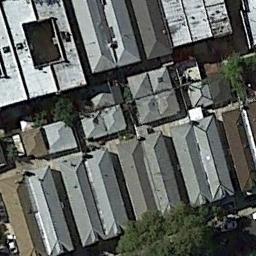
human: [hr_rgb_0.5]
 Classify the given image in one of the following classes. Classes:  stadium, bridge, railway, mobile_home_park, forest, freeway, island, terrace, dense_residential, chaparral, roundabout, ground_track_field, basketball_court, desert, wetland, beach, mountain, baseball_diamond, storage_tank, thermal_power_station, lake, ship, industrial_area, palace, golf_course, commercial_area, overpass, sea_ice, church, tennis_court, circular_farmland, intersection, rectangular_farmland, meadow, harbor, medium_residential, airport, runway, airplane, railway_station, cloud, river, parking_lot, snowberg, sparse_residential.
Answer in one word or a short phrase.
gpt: dense_residential